Question: I want to make a view with fixed width, fixed right margin, and flexible left margin. From the document, I chose to use 'UIViewAutoresizingFlexibleLeftMargin', but it presents flex margin left proportionally meanwhile flex margin right, and fixed width. That is not like what the document says, How can we make a 'UIView' with fixed right margin and flexible left margin and fixed width?
Thank you!

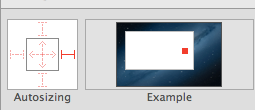
Answer: In the documentation it says:
> 'UIViewAutoresizingFlexibleLeftMargin'
The view resizes by expanding or shrinking in the direction of the left margin.
I suppose you are not expecting the view to resize, but with this flag it will to precisely that.
In fact, your problem has nothing to do with resizing, because you do not want to resize the view. Instead you should make sure the 'frame.origin.x' is set properly by overriding 'layoutSubviews'.